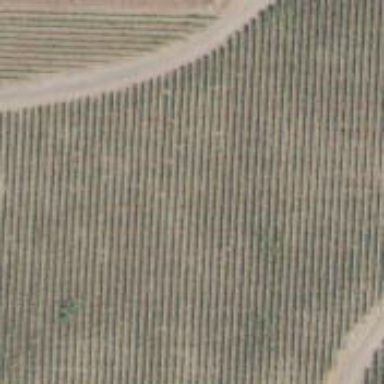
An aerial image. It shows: Vineyard where grapes are grown.